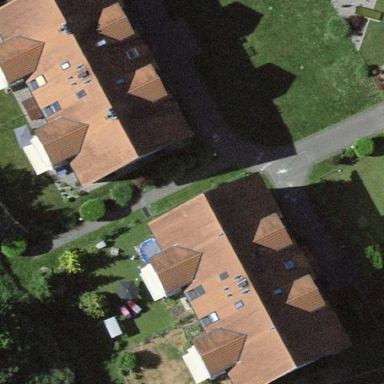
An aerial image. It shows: Gabled roof apartments building.